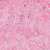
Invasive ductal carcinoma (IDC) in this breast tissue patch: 0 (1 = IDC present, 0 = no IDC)